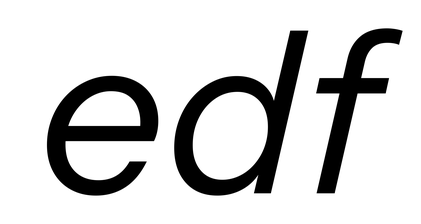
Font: InstrumentSans-Italic_Italic